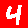
Digit: 4